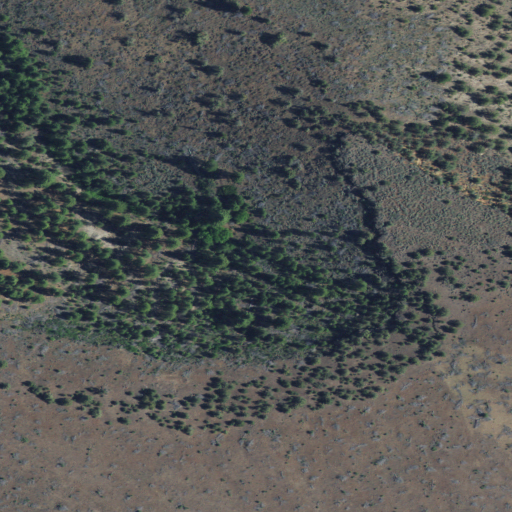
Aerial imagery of cliff(s) in Oregon named Windy Point containing shrub and evergreen forest